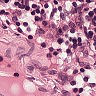
Metastatic tissue present: no